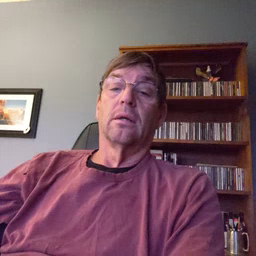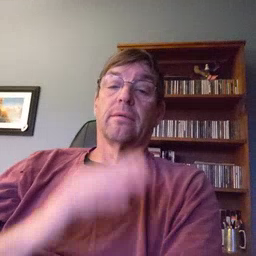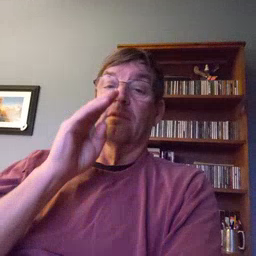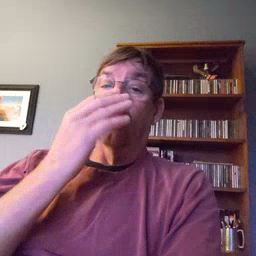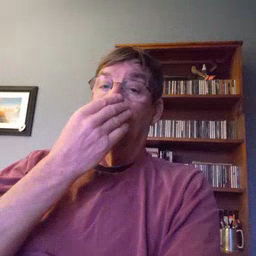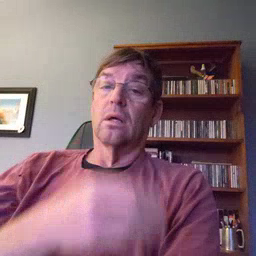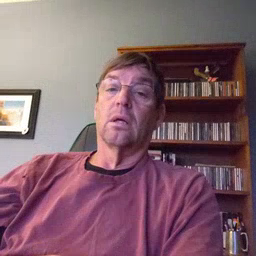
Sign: flower